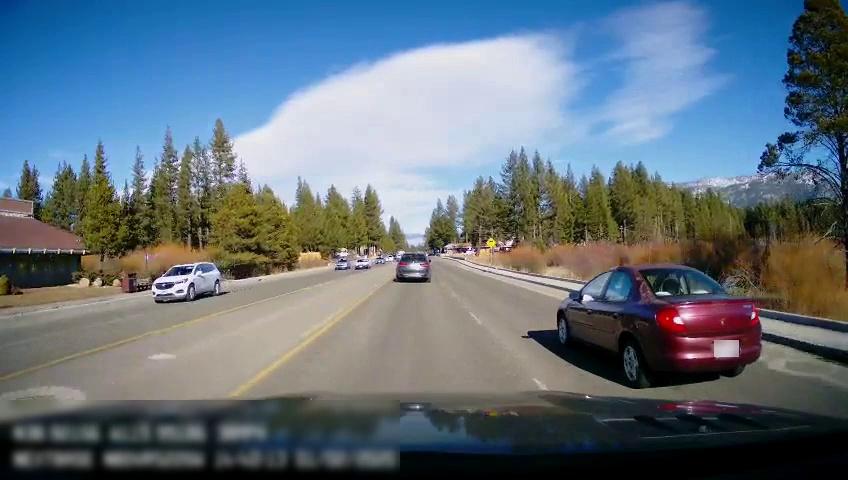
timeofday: Day
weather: Sunny
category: Drivable Space
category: Vehicles | Car
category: Vehicles | SUV
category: Vehicles | Car
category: Vehicles | Car
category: Vehicles | Car
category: Lanes | Opposite Lane
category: Lanes | Current Lane
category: Lanes | Current Lane
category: Traffic | Signs